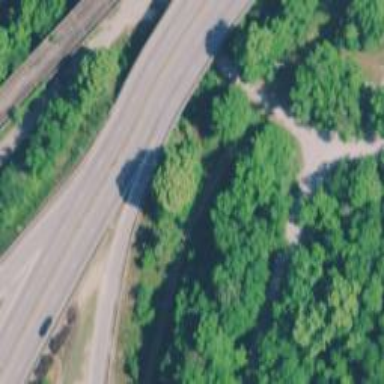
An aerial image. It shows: Trunk link highway passing over bridge.